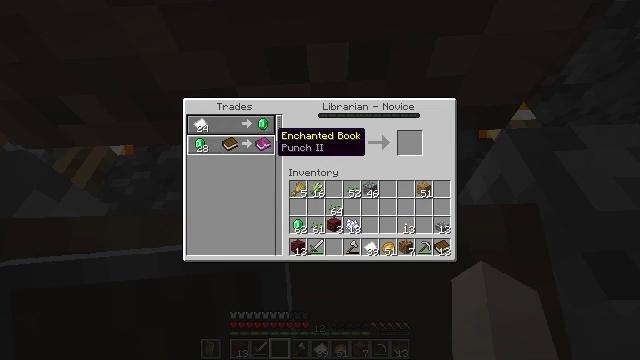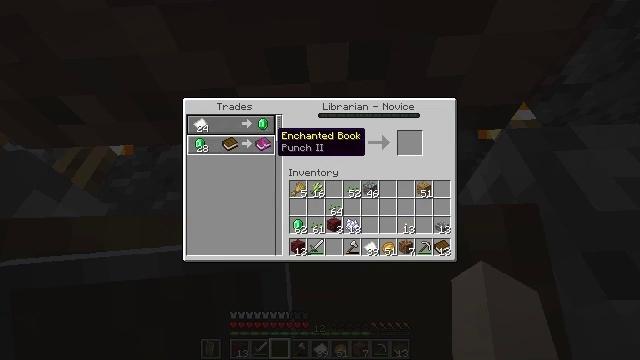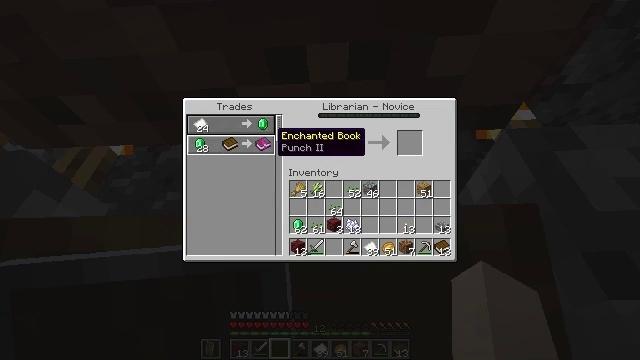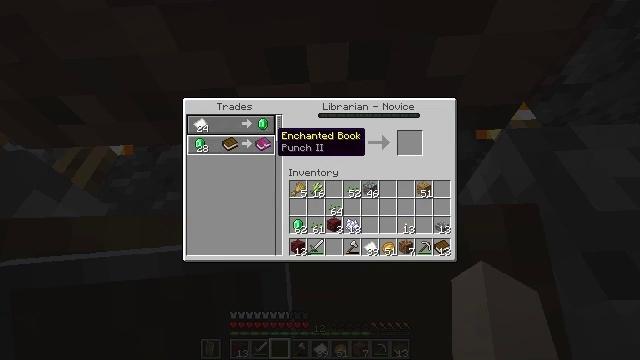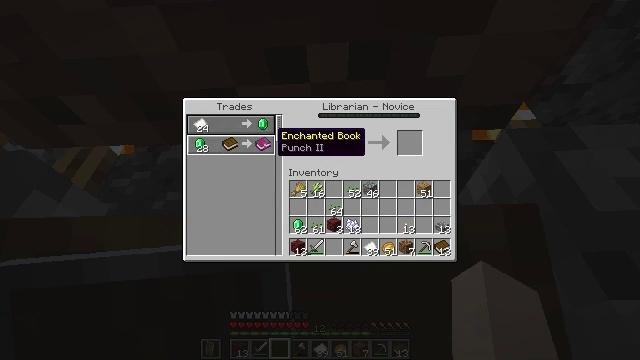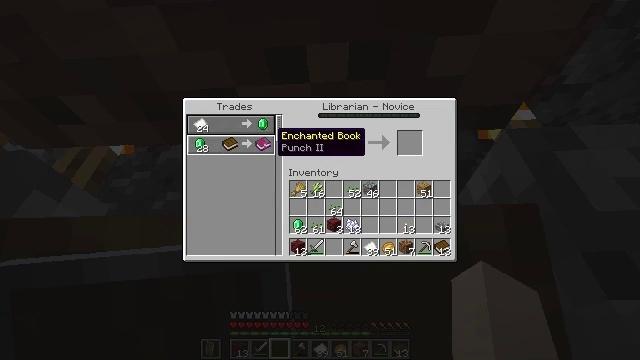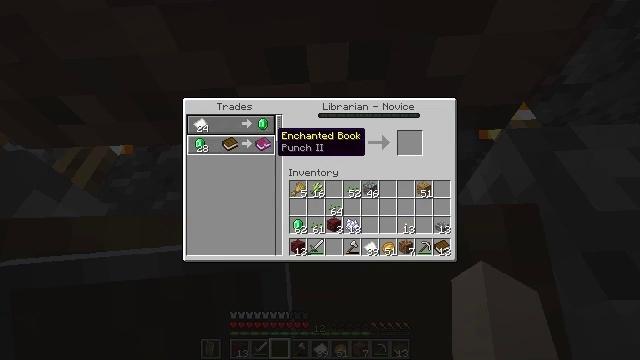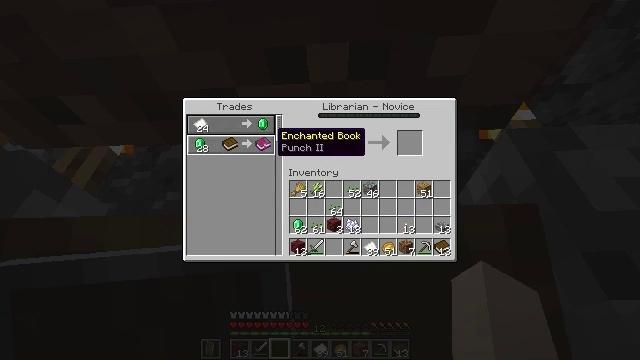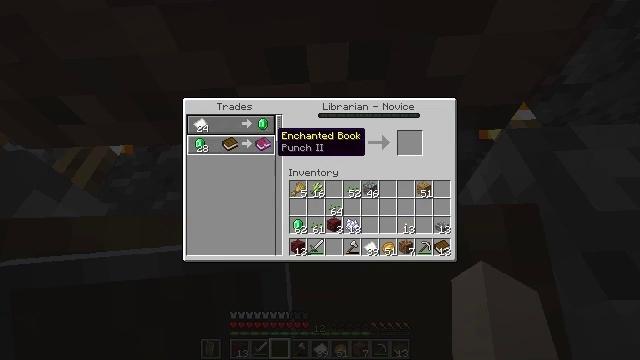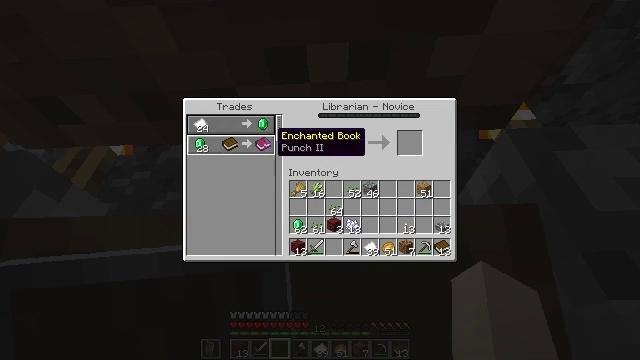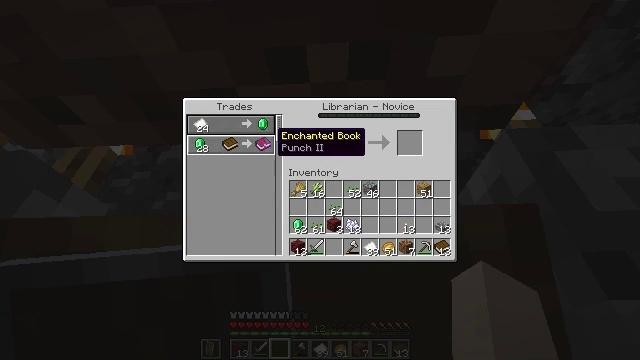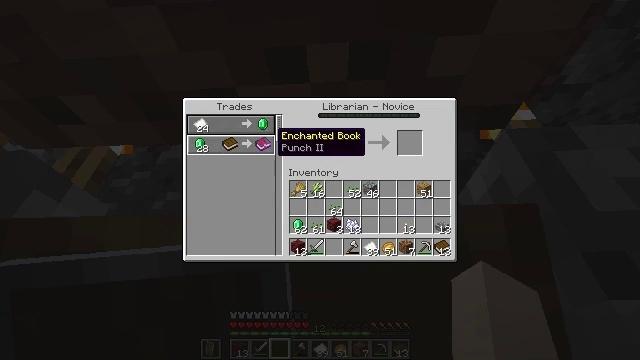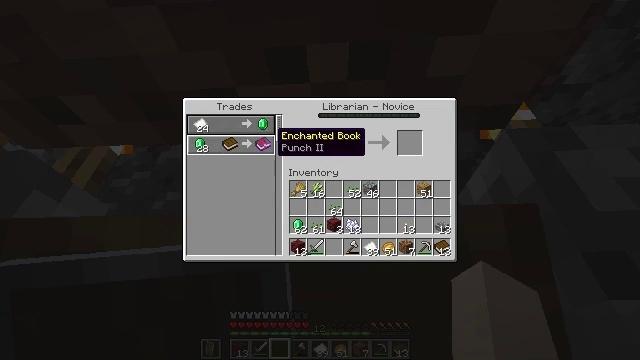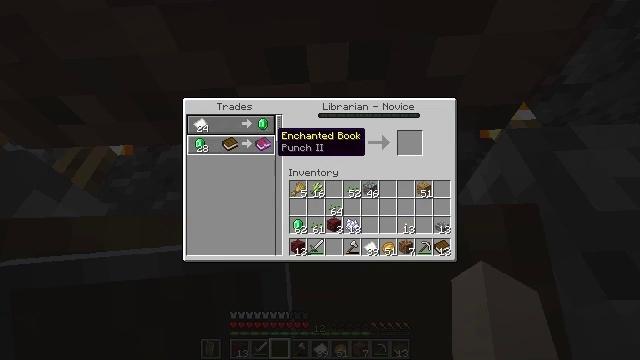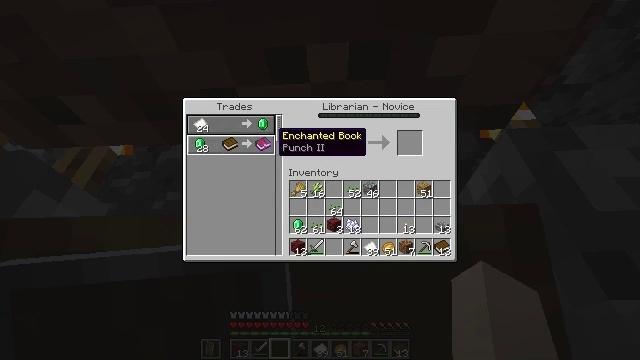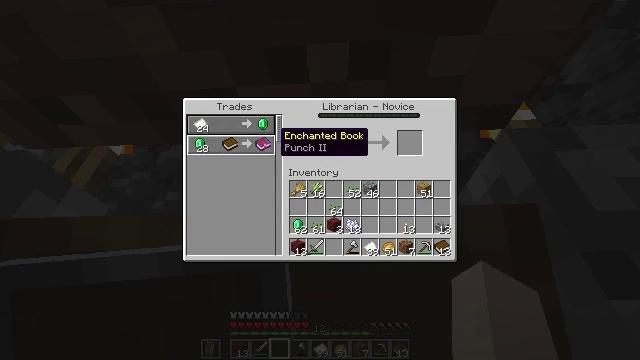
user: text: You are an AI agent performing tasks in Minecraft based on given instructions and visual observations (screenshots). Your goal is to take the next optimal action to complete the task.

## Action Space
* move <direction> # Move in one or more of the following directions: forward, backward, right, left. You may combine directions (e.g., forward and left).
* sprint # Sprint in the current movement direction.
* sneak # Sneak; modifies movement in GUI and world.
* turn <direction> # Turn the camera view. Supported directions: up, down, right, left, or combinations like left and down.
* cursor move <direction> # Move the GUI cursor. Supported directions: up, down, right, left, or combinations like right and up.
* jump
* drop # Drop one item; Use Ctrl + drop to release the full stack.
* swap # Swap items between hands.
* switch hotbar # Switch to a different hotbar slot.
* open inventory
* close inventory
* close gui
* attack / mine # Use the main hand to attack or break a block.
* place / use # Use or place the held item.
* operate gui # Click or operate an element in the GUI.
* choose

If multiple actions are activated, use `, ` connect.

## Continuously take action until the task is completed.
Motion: motion action
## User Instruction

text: Mine the lectern.
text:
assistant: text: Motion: no_op
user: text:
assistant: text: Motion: no_op
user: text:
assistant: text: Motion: no_op
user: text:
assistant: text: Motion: no_op
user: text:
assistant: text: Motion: no_op
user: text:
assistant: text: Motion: no_op
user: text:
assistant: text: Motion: no_op
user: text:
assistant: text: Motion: no_op
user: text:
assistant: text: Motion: no_op
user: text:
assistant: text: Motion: no_op
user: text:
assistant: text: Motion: no_op
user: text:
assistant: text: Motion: no_op
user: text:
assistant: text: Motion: no_op
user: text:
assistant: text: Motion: no_op
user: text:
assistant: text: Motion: no_op
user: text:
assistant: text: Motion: no_op
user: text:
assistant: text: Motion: no_op
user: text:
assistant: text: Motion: no_op
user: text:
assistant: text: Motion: no_op
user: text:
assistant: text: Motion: open inventory
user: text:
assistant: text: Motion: open inventory
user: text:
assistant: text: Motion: open inventory
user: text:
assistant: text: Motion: no_op
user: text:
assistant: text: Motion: turn down
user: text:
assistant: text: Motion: turn right and down
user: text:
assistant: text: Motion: turn right and down
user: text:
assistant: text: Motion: turn right and down
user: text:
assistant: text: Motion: turn right and down
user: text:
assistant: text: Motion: turn down
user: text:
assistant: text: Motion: no_op